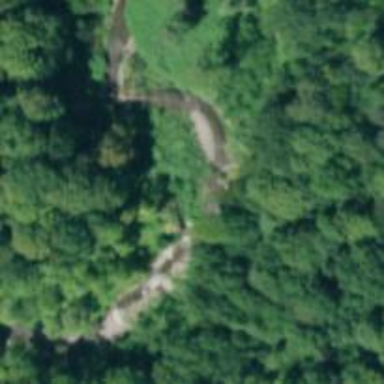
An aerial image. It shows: Bridge supported by abutments.